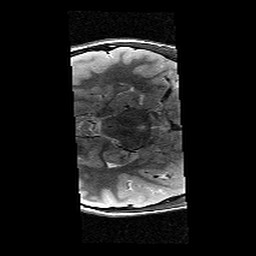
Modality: T2w
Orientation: axial
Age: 13
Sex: female
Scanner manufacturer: siemens
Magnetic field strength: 3 T
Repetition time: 8.46 s
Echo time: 0.067 s